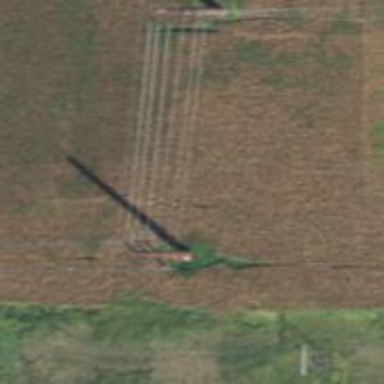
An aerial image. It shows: Power tower.